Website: ulta-beauty
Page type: customer-info-address
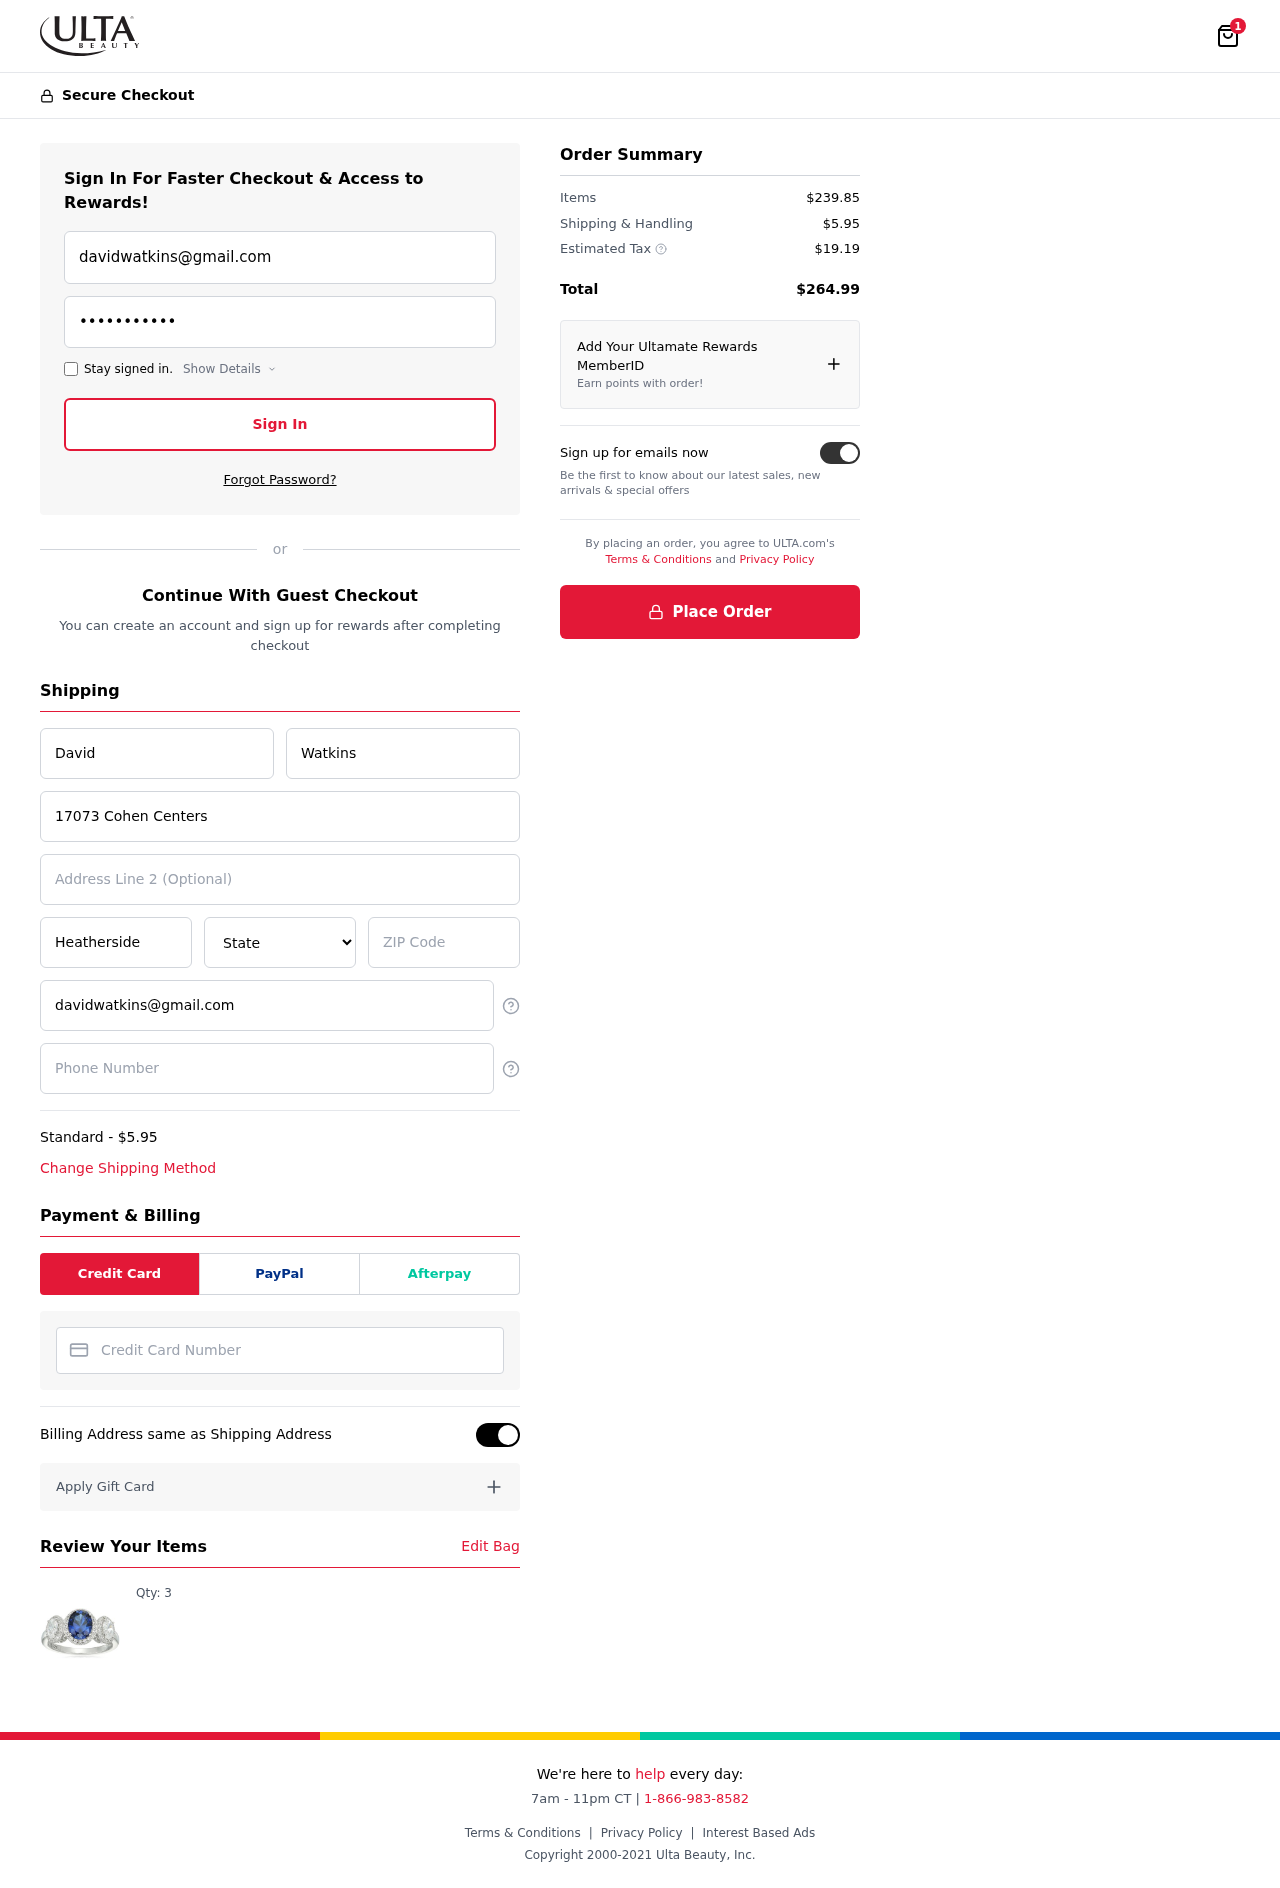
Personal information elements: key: PII_CARD_NUMBER
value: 6011 2875 1752 5157
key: PII_CITY
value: Heatherside
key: PII_EMAIL
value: davidwatkins@gmail.com
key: PII_FIRSTNAME
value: David
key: PII_LASTNAME
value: Watkins
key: PII_PHONE
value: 4988485117
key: PII_POSTCODE
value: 41932
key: PII_STATE
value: Wyoming
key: PII_STREET
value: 17073 Cohen Centers
Product elements: key: PRODUCT1_QUANTITY
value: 3
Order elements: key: ORDER_NUM_ITEMS
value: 1
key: ORDER_SHIPPING_COST
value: $5.95
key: ORDER_ITEMS_TOTAL
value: $239.85
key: ORDER_SHIPPING_COST2
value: $5.95
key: ORDER_TAX
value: $19.19
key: ORDER_TOTAL
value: $264.99